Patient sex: M
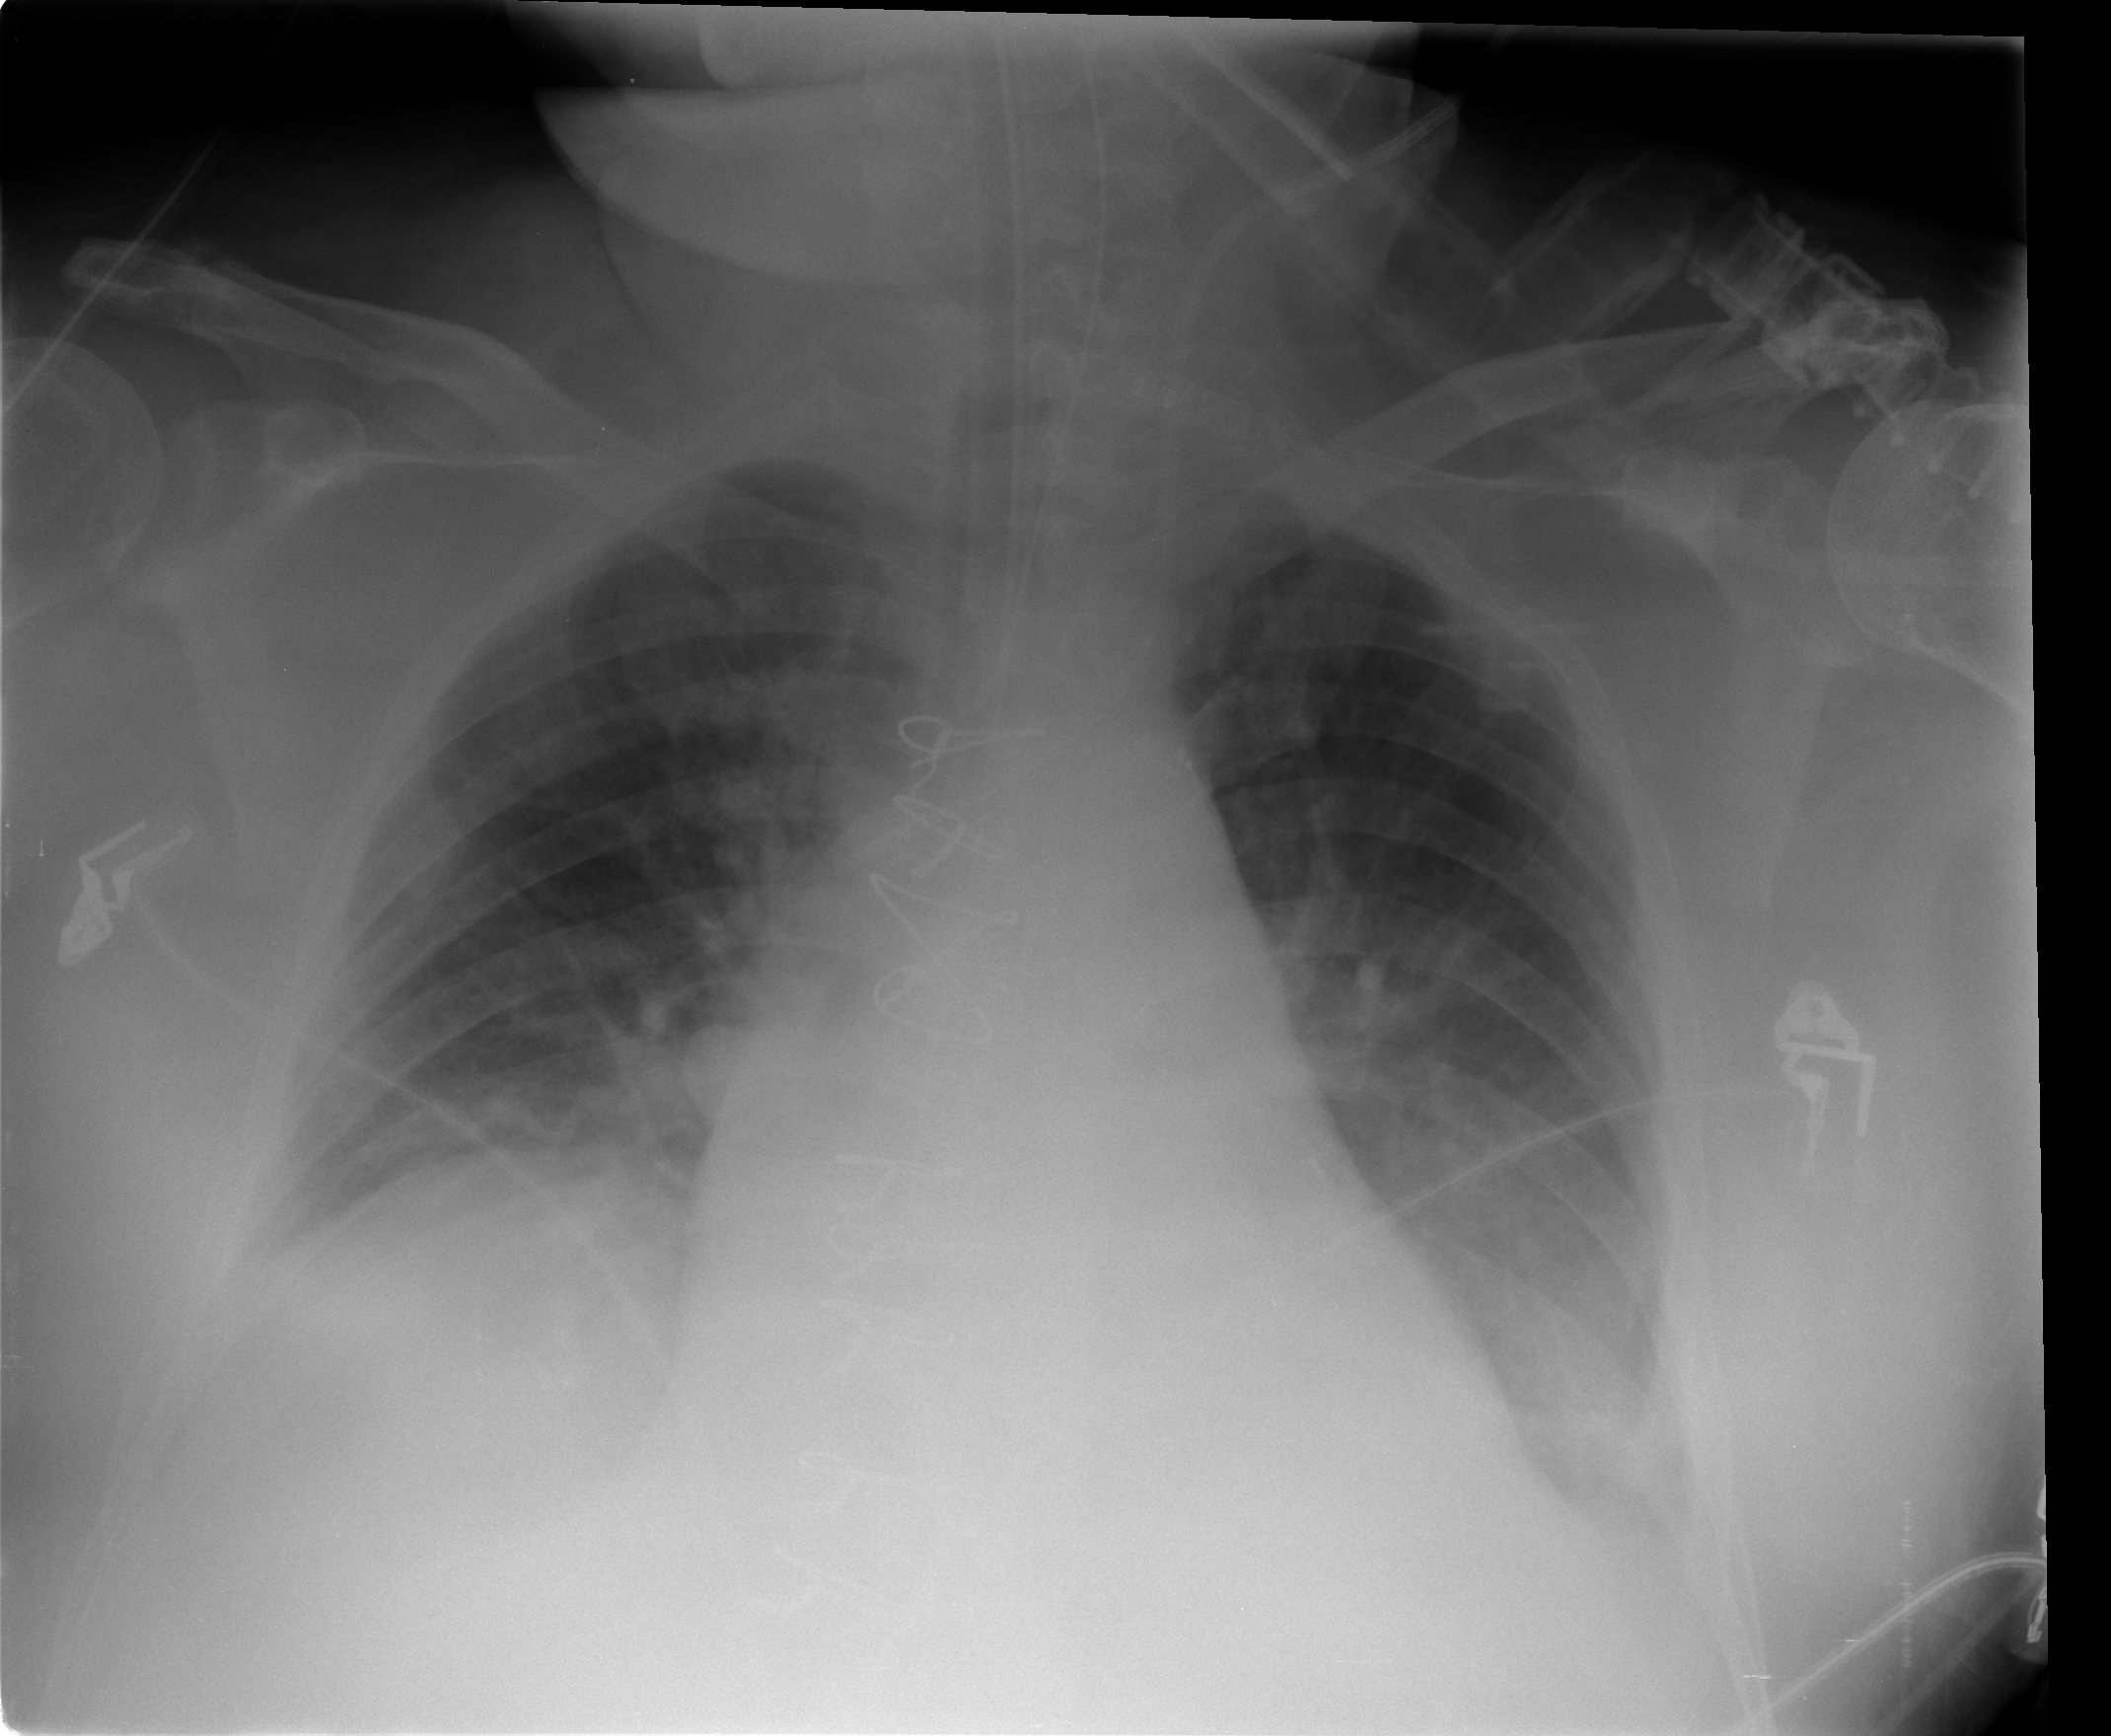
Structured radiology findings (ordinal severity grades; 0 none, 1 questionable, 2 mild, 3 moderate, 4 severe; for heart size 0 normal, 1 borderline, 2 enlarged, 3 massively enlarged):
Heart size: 2
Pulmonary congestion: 0
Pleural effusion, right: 1
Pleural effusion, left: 2
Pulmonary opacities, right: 0
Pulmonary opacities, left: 0
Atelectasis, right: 2
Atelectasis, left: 2